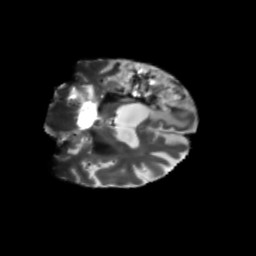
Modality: T2w
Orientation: coronal
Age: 68
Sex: male
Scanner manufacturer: siemens
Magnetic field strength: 3 T
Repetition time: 5.47 s
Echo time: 0.0854 s